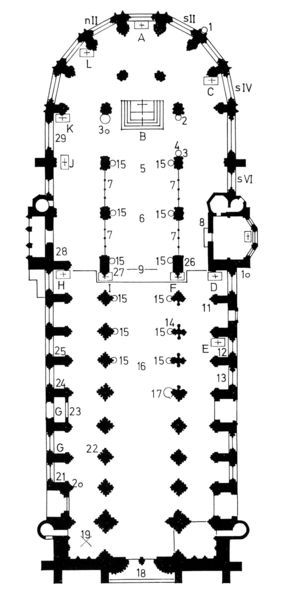
Titel: St. Lorenz
Standort: Nürnberg (EU - D - B)
Schlagwörter: weiß, fenster, schwarz, säulen, zeichnung, gebäude, haus, architektur, bild, kirche, boden, zahlen, ziffern, eingang, eingänge, kloster, schwarzweiß, entwurf, altar, kathedrale, kirchenschiff, apsis, plan, grundriss, markierungen, seitenaltar